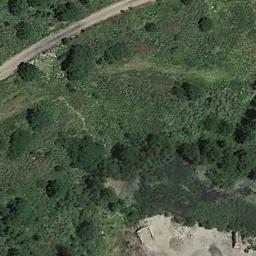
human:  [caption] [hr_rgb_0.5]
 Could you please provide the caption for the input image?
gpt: The entire image is dominated by grass .

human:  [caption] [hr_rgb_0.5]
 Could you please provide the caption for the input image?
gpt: This meadow has dense grasses, Some trees and a clearing and a road goes through the meadow .

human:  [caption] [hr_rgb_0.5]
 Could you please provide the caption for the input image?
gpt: There are some trees on the meadow .

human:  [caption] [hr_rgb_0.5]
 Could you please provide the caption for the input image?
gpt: There are many trees on the meadow .

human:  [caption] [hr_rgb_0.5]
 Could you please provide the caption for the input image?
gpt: There are many green bushes on the green meadow .